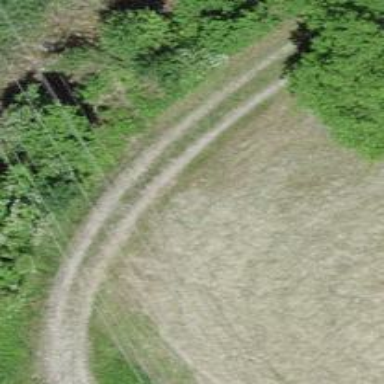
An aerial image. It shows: Gravel track.